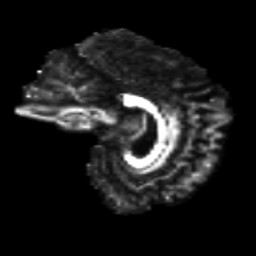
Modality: FA
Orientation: sagittal
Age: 43
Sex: male
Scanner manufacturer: siemens
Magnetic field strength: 3 T
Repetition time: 8.6 s
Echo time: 0.095 s